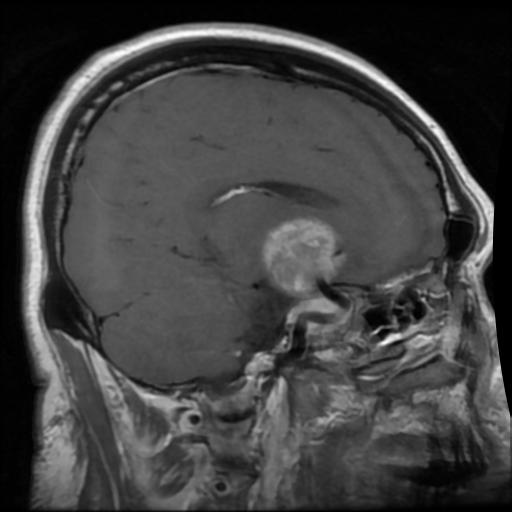
Label: pituitary